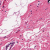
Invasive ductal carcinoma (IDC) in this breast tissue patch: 0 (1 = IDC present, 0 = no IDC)